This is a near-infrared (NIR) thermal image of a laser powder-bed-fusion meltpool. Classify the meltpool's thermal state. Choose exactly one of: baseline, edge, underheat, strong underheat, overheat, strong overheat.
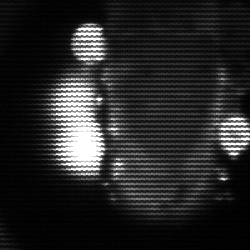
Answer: strong underheat